Interaction volume radius: 5 \u00c5
Interaction volume height: 40 \u00c5
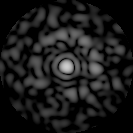
Disorder parameter: 0.854